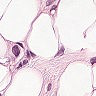
Metastatic tissue present: yes